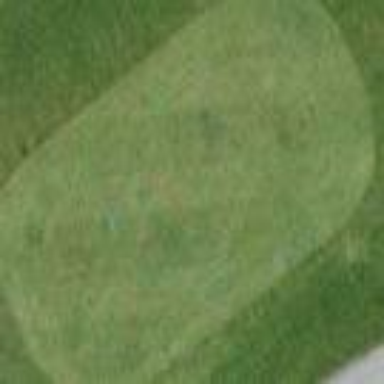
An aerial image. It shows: Golf tee.